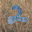
Label: 2